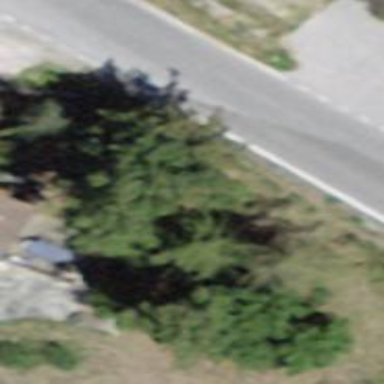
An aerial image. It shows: Tertiary road with asphalt surface and no sidewalks.